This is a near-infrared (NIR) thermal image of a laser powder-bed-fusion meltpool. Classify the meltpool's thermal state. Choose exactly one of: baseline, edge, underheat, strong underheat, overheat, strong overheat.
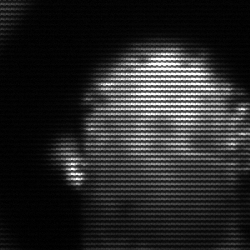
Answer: baseline